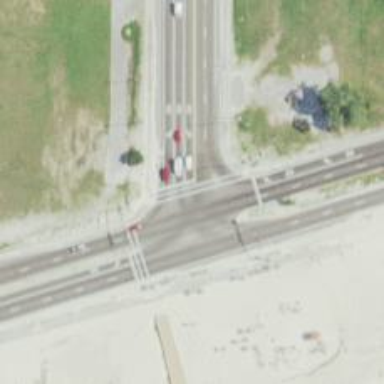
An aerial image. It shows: Crossing with marked lines on the road.